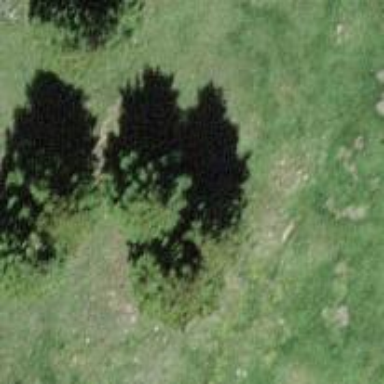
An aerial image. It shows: Needle-leaved tree in nature.